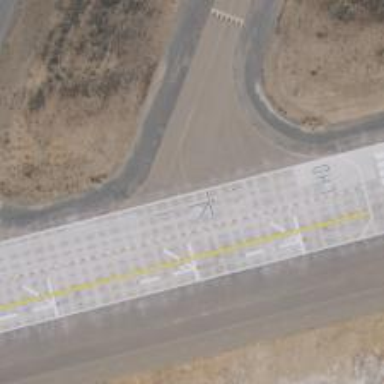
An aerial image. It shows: View of taxiway at the airport.